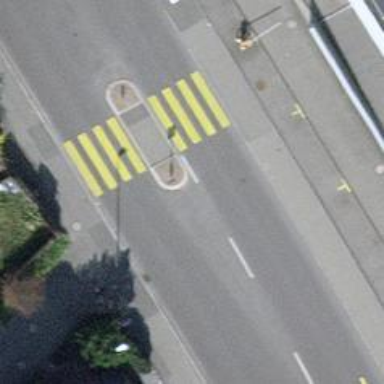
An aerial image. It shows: Marked crossing with zebra sign and island in the middle.